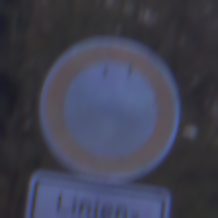
Verkehrszeichen: VerbotFahrzeugeAllerArt
Zusatzzeichen unten: BesondereFahrzeugeUndTransportgueter2
Umgebung: Outdoor, Suburban
Tageszeit: Night
Wetter: PartlyCloudy
Licht: Artificial
Jahreszeit: NotSpecified
Kontrast: LowContrast